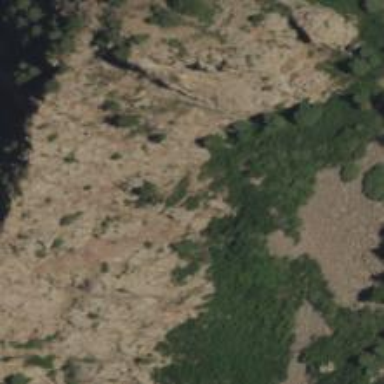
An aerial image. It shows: Natural cliff.